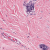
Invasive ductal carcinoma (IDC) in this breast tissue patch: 0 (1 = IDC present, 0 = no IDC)